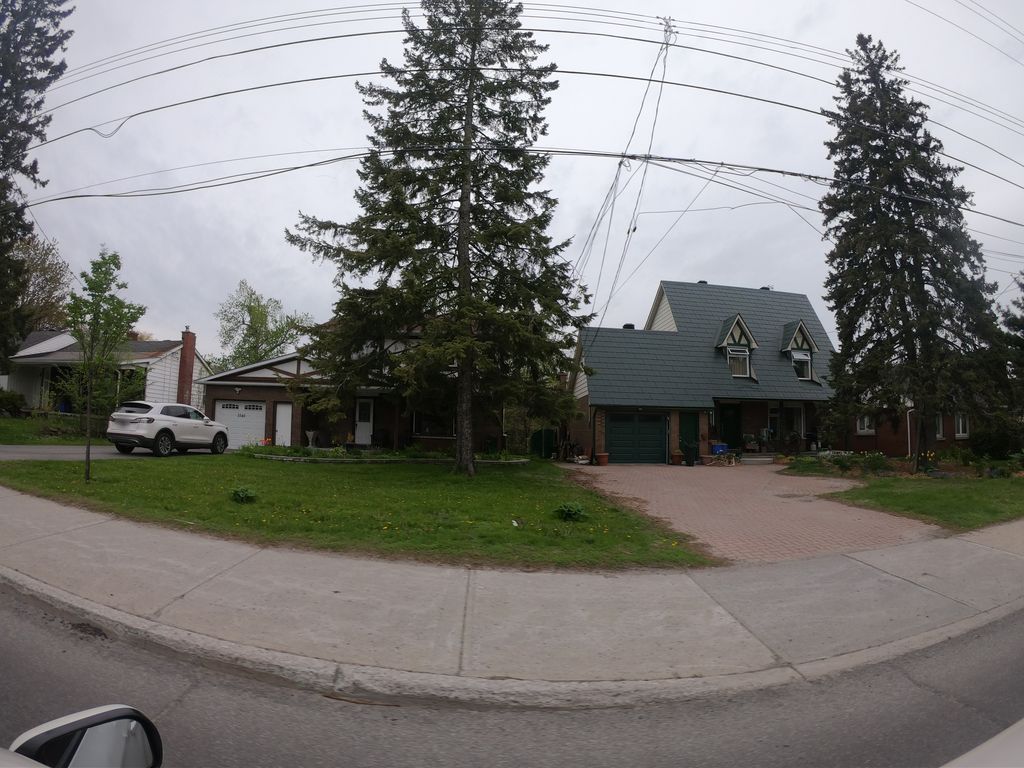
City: ottawa-gatineau